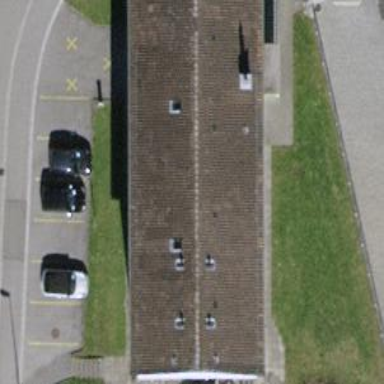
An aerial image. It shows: School building.